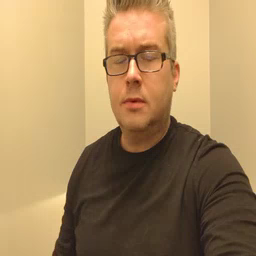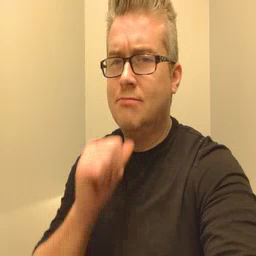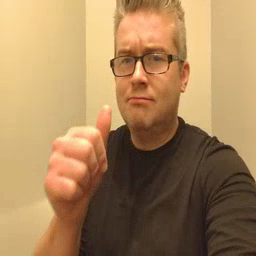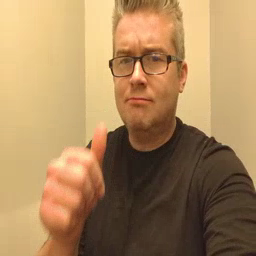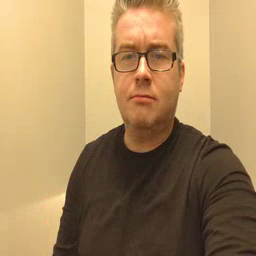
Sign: not